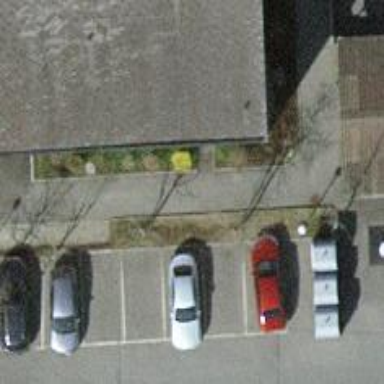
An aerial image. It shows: Car sharing facility.